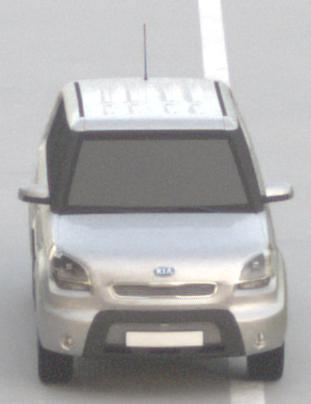
Make: KIA
Model: Soul 1.6
Detailed model: Soul (AM)
Model produced from: 2009/02
Model produced until: 2009/11
Doors: 5
Color: white
Road condition: dry road
Daytime: sunrise or sunset
Contrast: low contrast